Interaction volume radius: 5 \u00c5
Interaction volume height: 20 \u00c5
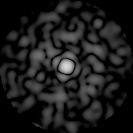
Disorder parameter: 0.841